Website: home-depot
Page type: billing-address
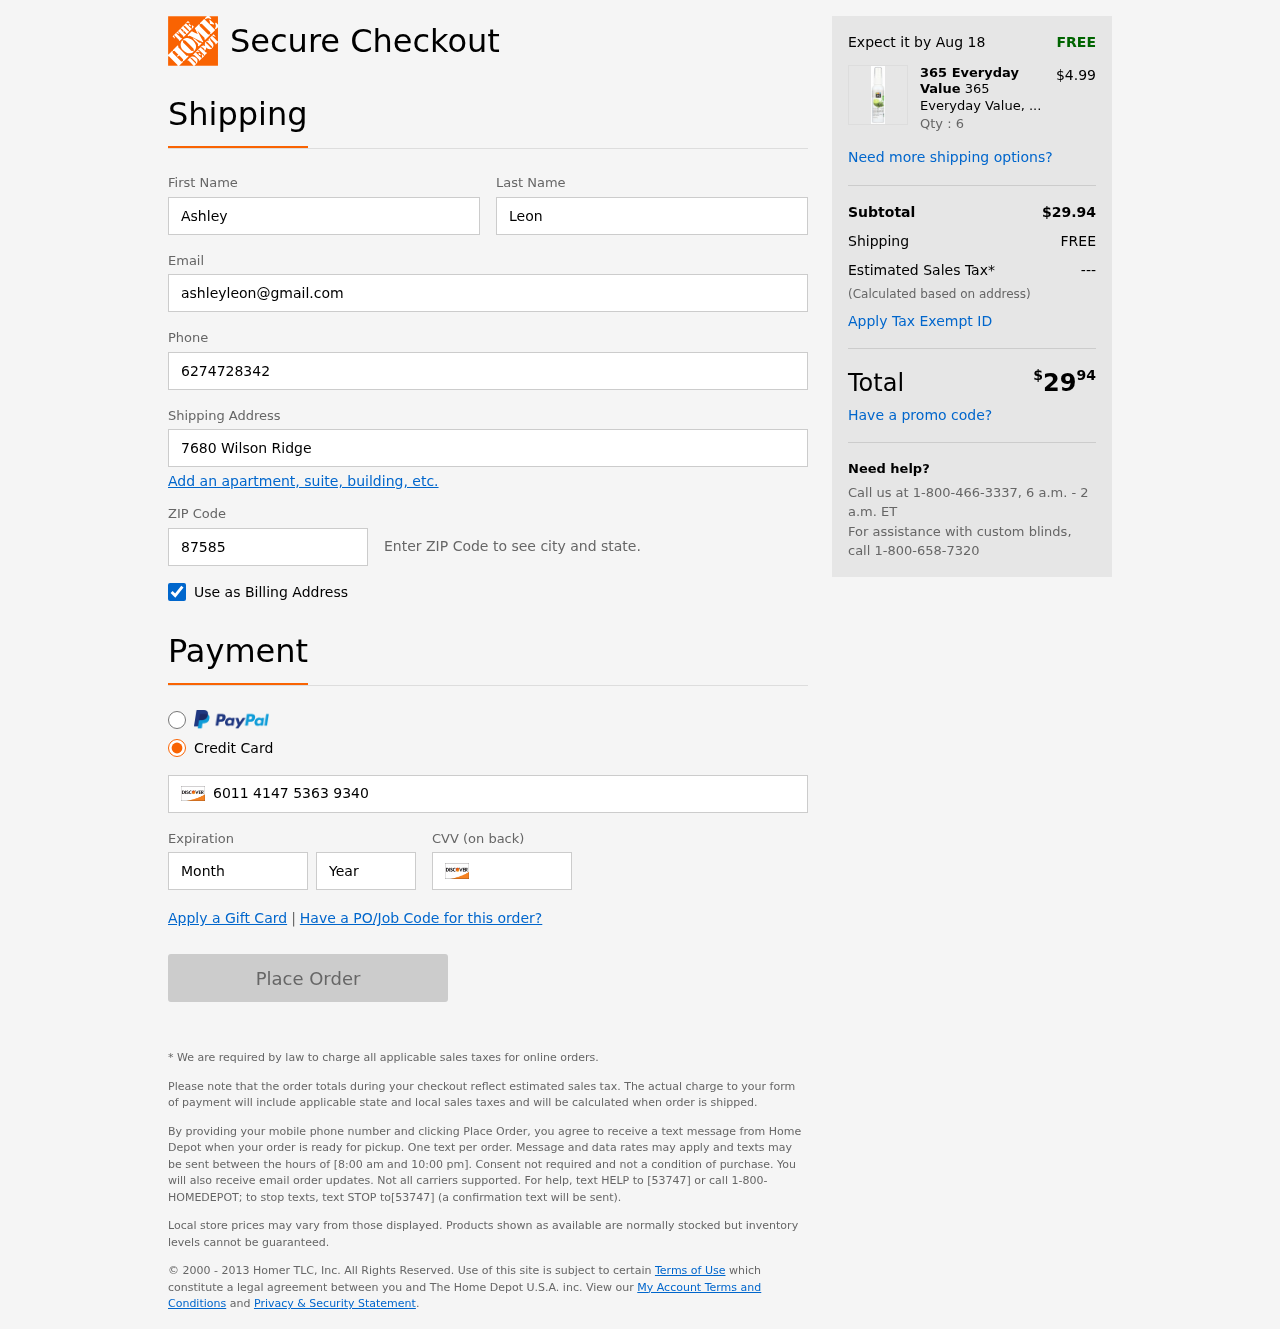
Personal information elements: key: PII_FIRSTNAME
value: Ashley
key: PII_LASTNAME
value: Leon
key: PII_EMAIL
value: ashleyleon@gmail.com
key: PII_PHONE
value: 6274728342
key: PII_STREET
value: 7680 Wilson Ridge
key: PII_POSTCODE
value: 87585
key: PII_CARD_NUMBER
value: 6011 4147 5363 9340
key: PII_CARD_EXPIRY_MONTH
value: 11
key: PII_CARD_CVV
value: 542
Product elements: key: PRODUCT1_BRAND
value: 365 Everyday Value
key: PRODUCT1_NAME
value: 365 Everyday Value, Hand Sanitizer Spray, Mojito Mint, 2 fl oz
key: PRODUCT1_PRICE
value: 4.99
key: PRODUCT1_QUANTITY
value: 6
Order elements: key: ORDER_DELIVERY_DATE
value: Aug 18
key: ORDER_SUBTOTAL
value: $29.94
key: ORDER_SHIPPING_COST
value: FREE
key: ORDER_TAX
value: ---
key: ORDER_TOTAL2
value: $2994